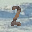
Label: 2